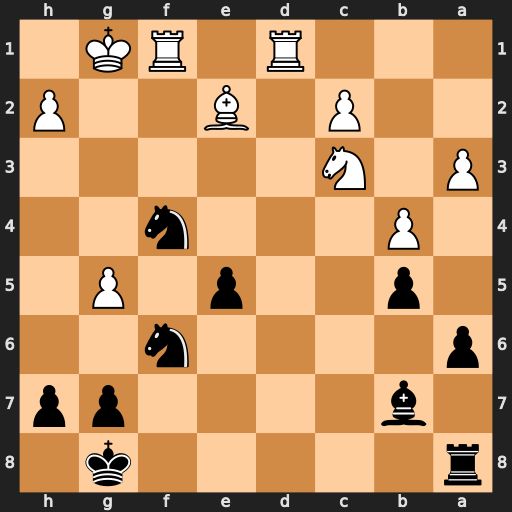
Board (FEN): r5k1/1b4pp/p4n2/1p2p1P1/1P3n2/P1N5/2P1B2P/3R1RK1
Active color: b
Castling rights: -
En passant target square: -
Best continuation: Nh3#